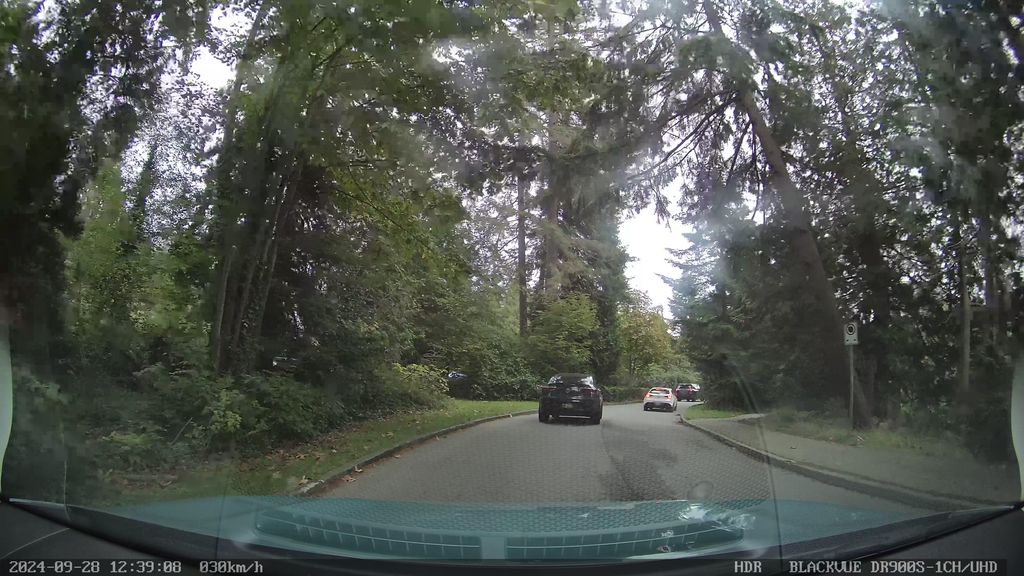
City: vancouver